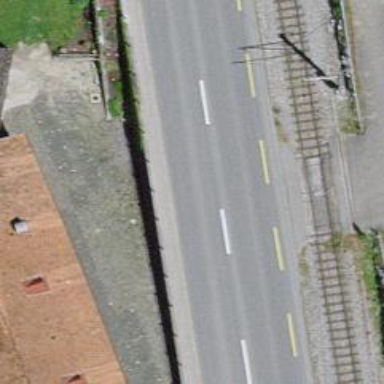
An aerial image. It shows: Secondary road with asphalt surface and sidewalk on the left.